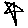
Label: star